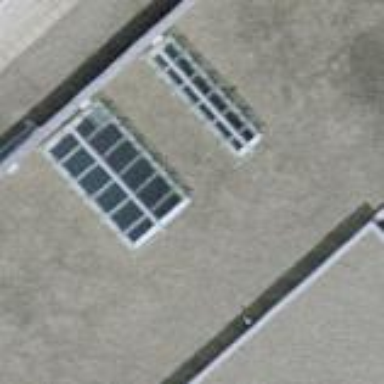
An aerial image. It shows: View of roof of building.